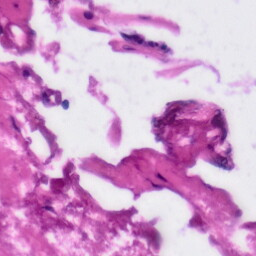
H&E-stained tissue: Tonsil